Interaction volume radius: 5 \u00c5
Interaction volume height: 20 \u00c5
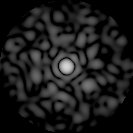
Disorder parameter: 0.8551